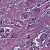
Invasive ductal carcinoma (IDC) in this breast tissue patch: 1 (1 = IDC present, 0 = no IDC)